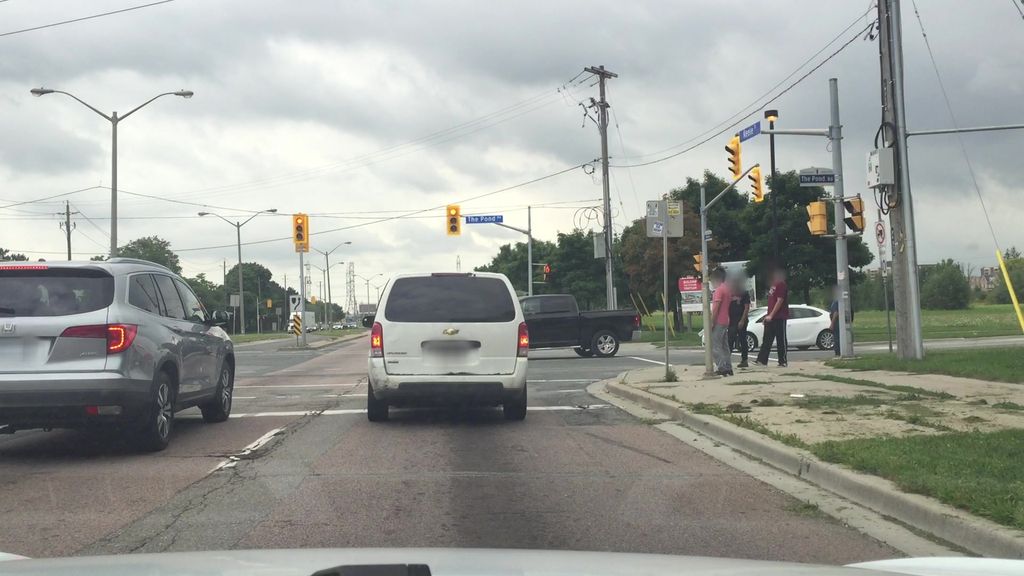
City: toronto